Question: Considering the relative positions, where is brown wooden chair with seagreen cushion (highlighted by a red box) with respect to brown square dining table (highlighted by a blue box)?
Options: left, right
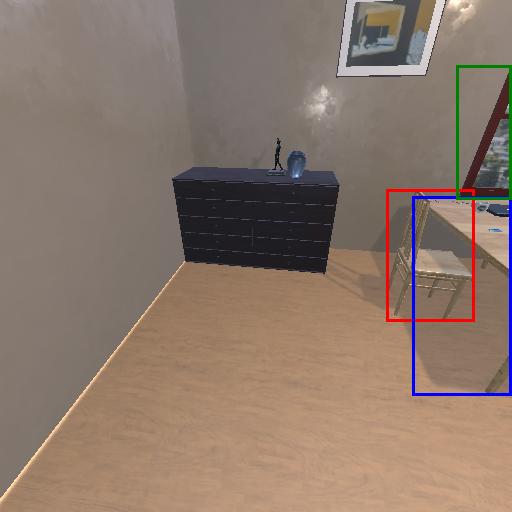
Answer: left